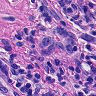
Metastatic tissue present: yes